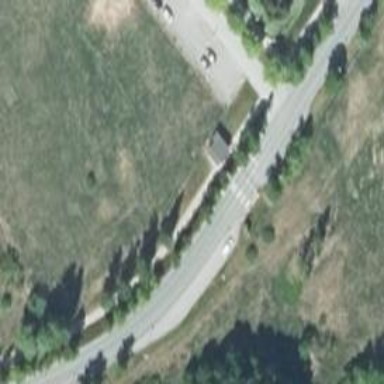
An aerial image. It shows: Asphalt footway with marked crossing.